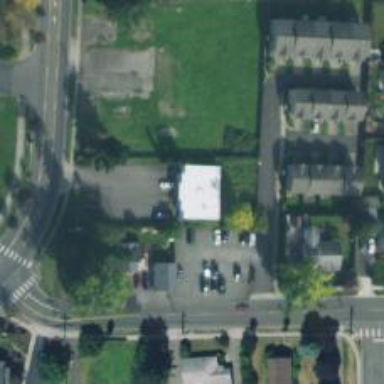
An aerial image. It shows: Convenience shop.